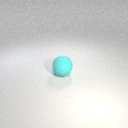
large cyan rubber sphere